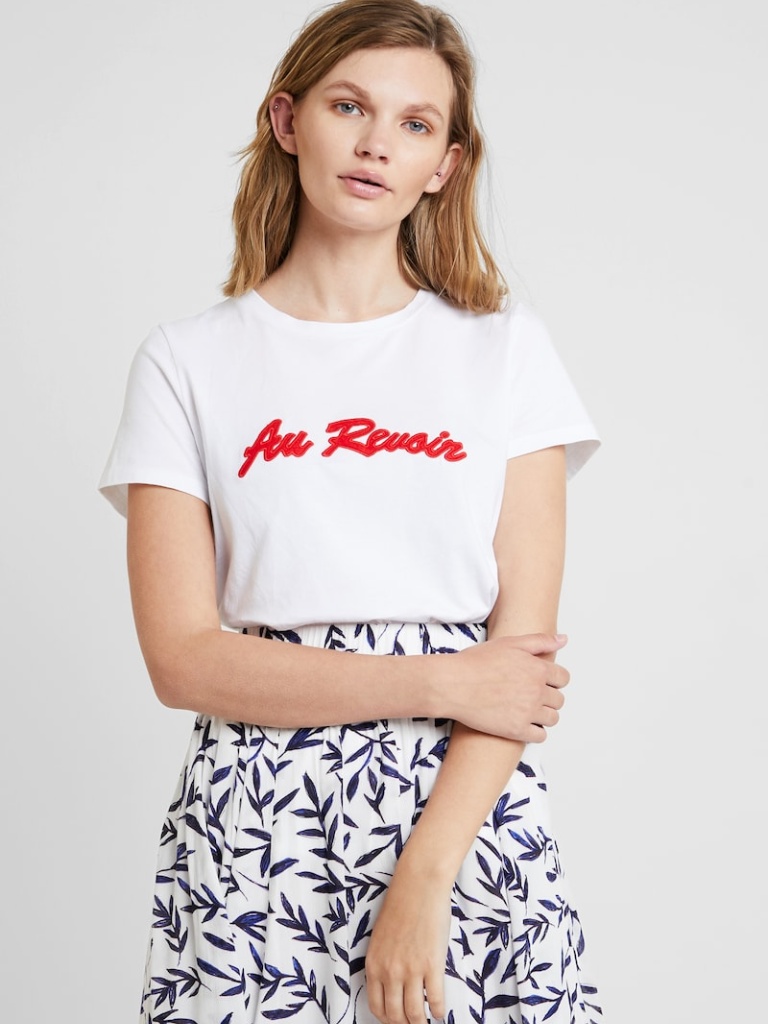
cotton relaxed short sleeve hip length Fully Tucked in crew t-shirt